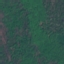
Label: Forest